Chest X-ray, AP view. Patient: 57 years old, sex F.
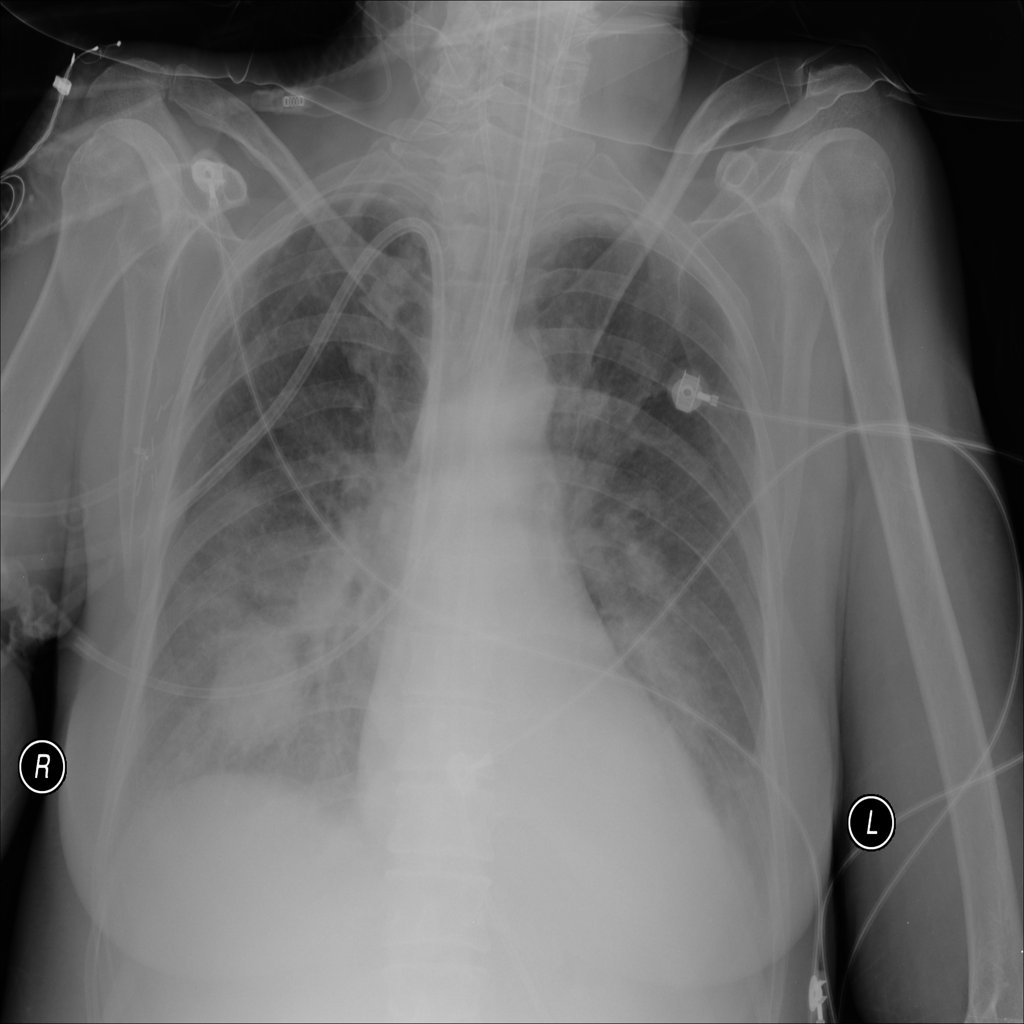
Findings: Atelectasis, Effusion